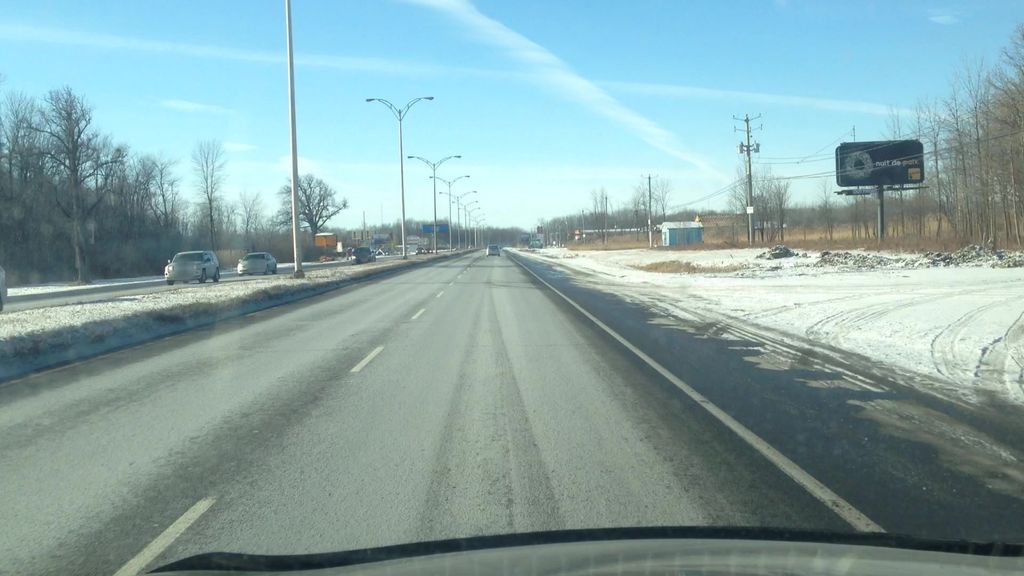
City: montreal